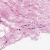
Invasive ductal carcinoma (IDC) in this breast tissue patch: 0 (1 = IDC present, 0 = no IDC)